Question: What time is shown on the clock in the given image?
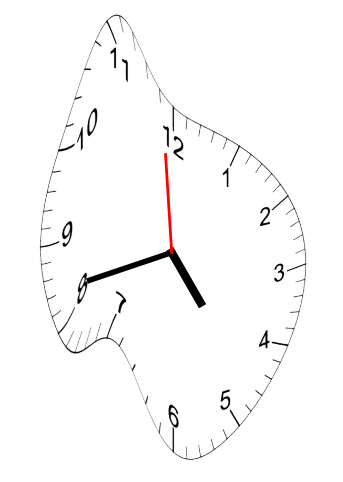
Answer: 04:41:59